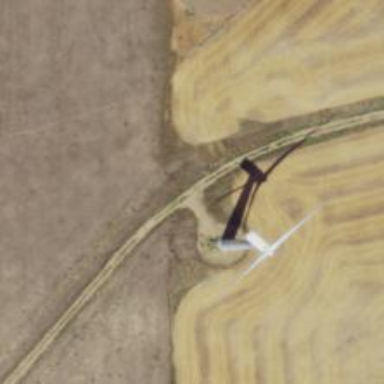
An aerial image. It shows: Wind generator powered by wind. The generator type is horizontal axis and it uses wind turbines.